Field crop: tomato
Growth stage: 2
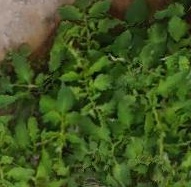
Species: tomato